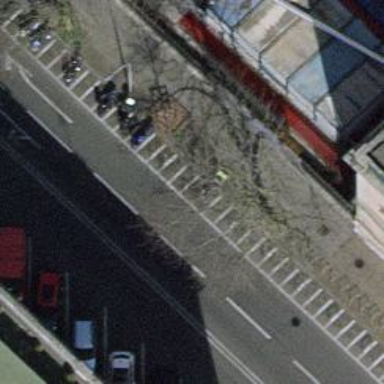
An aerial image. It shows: Motorcycle parking facility.